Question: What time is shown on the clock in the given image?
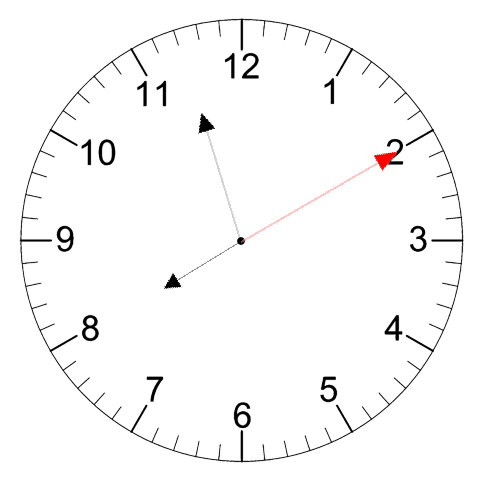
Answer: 07:57:10